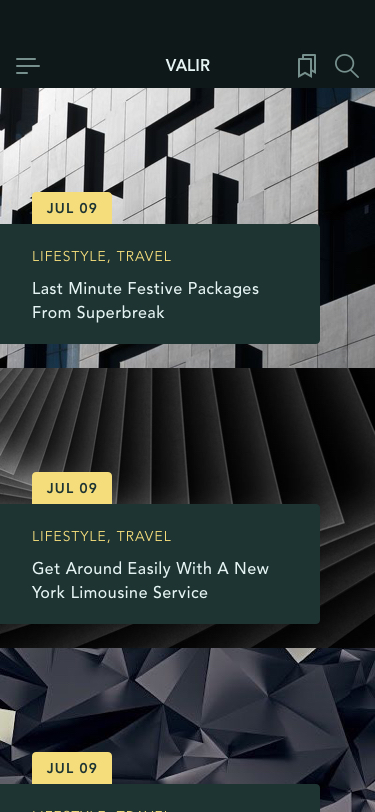
Text in this UI design:
JUL 09
Lifestyle, Travel
Last Minute Festive Packages From Superbreak
JUL 09
Lifestyle, Travel
Get Around Easily With A New York Limousine Service
JUL 09
Lifestyle, Travel